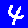
Digit: 4